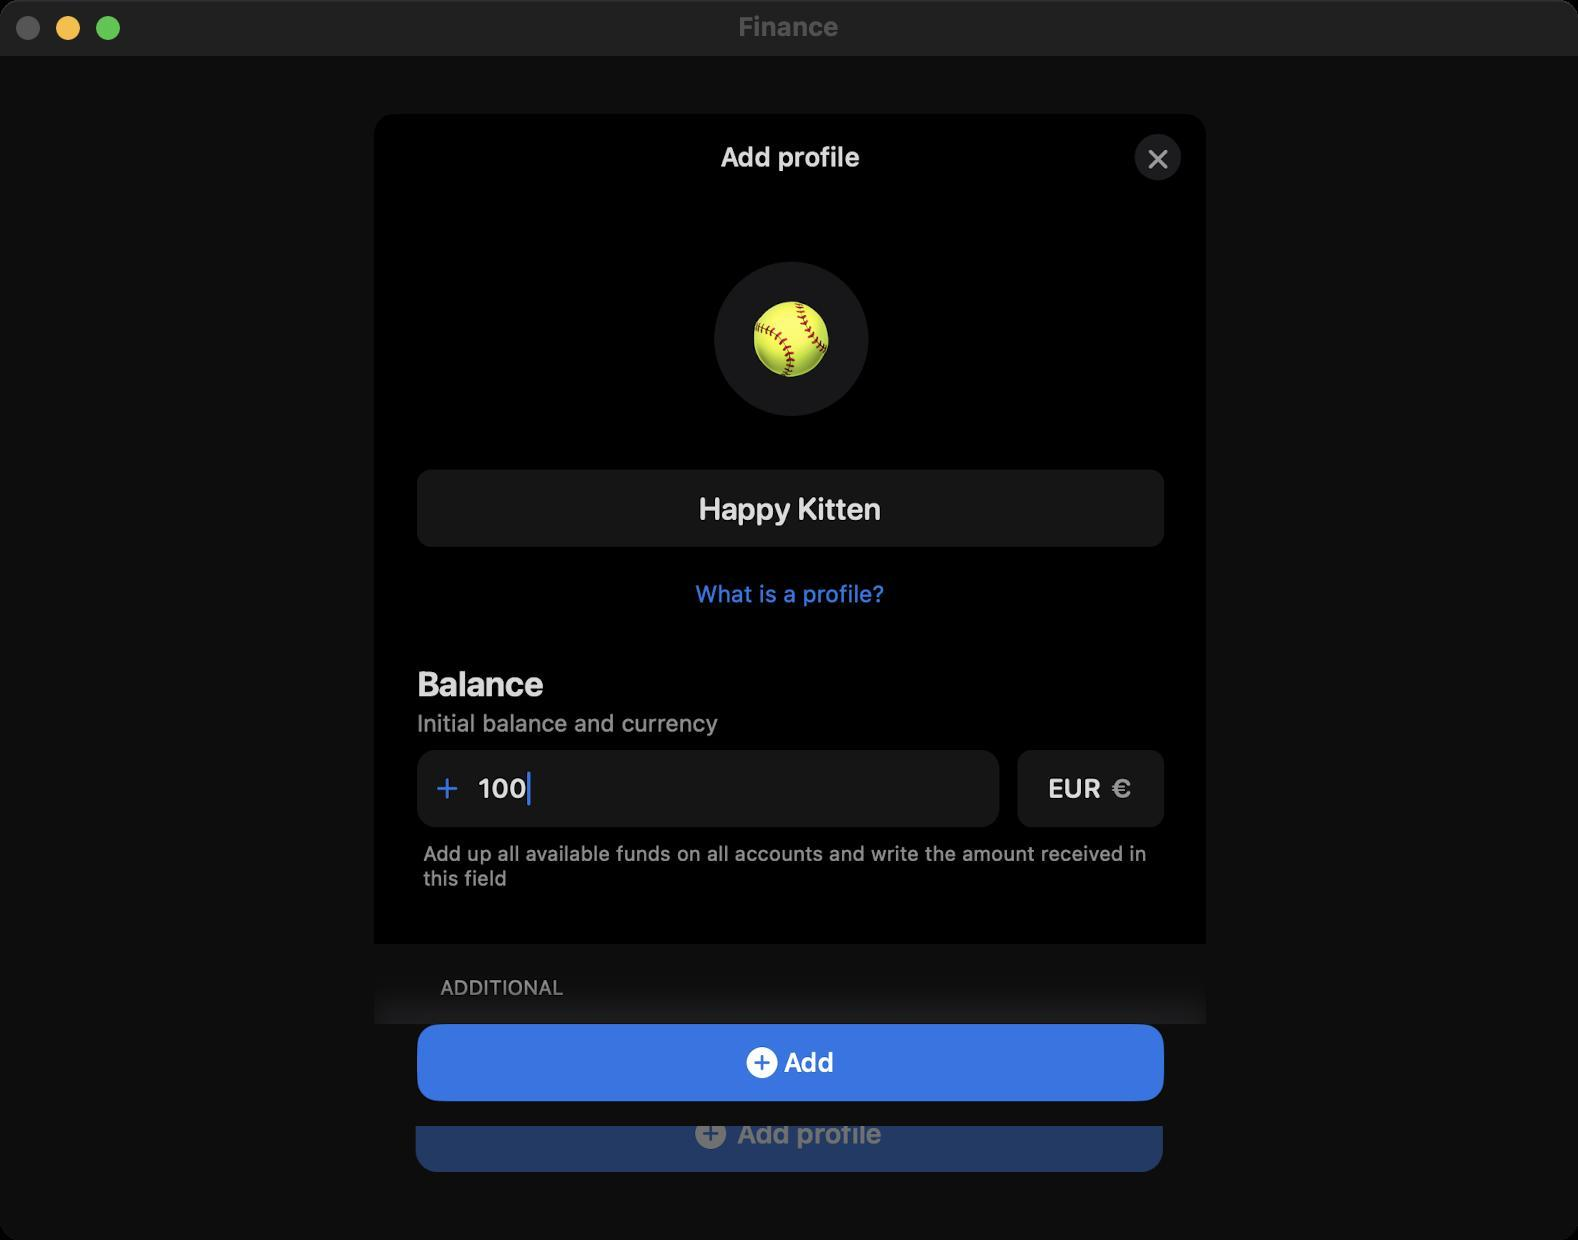
Accessibility tree:
{"name": "Finance", "role": "AXWindow", "description": null, "role_description": "standard window", "value": null, "position": "352.00;95.00", "size": "789;620", "children": [{"name": null, "role": "AXGroup", "description": null, "role_description": "group", "value": null, "position": "0.00;0.00", "size": "789;620", "children": [{"name": null, "role": "AXGroup", "description": null, "role_description": "group", "value": null, "position": "0.00;0.00", "size": "789;621", "children": []}]}, {"name": null, "role": "AXButton", "description": null, "role_description": "close button", "value": null, "position": "7.00;6.00", "size": "14;16", "children": []}, {"name": null, "role": "AXButton", "description": null, "role_description": "zoom button", "value": null, "position": "47.00;6.00", "size": "14;16", "children": [{"name": null, "role": "AXGroup", "description": null, "role_description": "group", "value": null, "position": "47.00;6.00", "size": "14;16", "children": [{"name": null, "role": "AXGroup", "description": null, "role_description": "group", "value": null, "position": "47.00;6.00", "size": "14;16", "children": []}]}]}, {"name": null, "role": "AXButton", "description": null, "role_description": "minimize button", "value": null, "position": "27.00;6.00", "size": "14;16", "children": []}, {"name": null, "role": "AXStaticText", "description": null, "role_description": "text", "value": "Finance", "position": "367.00;5.00", "size": "55;16", "children": []}, {"name": null, "role": "AXSheet", "description": null, "role_description": "sheet", "value": null, "position": "187.00;57.00", "size": "416;506", "children": [{"name": null, "role": "AXGroup", "description": null, "role_description": "group", "value": null, "position": "187.00;57.00", "size": "416;506", "children": [{"name": null, "role": "AXGroup", "description": null, "role_description": "group", "value": null, "position": "187.00;57.00", "size": "417;507", "children": [{"name": null, "role": "AXGroup", "description": null, "role_description": "Nav bar", "value": null, "position": "187.00;57.00", "size": "417;43", "children": [{"name": null, "role": "AXHeading", "description": "Add profile", "role_description": "heading", "value": null, "position": "360.25;70.86", "size": "70;16", "children": []}, {"name": null, "role": "AXButton", "description": "close", "role_description": "button", "value": null, "position": "561.22;61.62", "size": "33;34", "children": []}]}, {"name": null, "role": "AXGroup", "description": null, "role_description": "group", "value": null, "position": "187.00;57.00", "size": "417;507", "children": [{"name": null, "role": "AXGroup", "description": null, "role_description": "group", "value": null, "position": "187.00;57.00", "size": "417;507", "children": [{"name": null, "role": "AXStaticText", "description": "🥎", "role_description": "text", "value": null, "position": "357.17;130.92", "size": "77;77", "children": []}, {"name": null, "role": "AXTextField", "description": null, "role_description": "text field", "value": "Happy Kitten", "position": "208.56;234.87", "size": "373;38", "children": []}, {"name": null, "role": "AXButton", "description": "What is a profile?", "role_description": "button", "value": null, "position": "202.40;284.92", "size": "386;24", "children": []}, {"name": null, "role": "AXGroup", "description": null, "role_description": "group", "value": null, "position": "208.56;331.89", "size": "373;37", "children": [{"name": null, "role": "AXGroup", "description": null, "role_description": "group", "value": null, "position": "208.56;331.89", "size": "373;20", "children": [{"name": null, "role": "AXStaticText", "description": "Balance", "role_description": "text", "value": null, "position": "208.56;331.89", "size": "373;20", "children": []}]}, {"name": null, "role": "AXStaticText", "description": "Initial balance and currency", "role_description": "text", "value": null, "position": "208.56;354.22", "size": "373;15", "children": []}]}, {"name": null, "role": "AXButton", "description": "add", "role_description": "button", "value": null, "position": "208.56;375.01", "size": "31;38", "children": []}, {"name": null, "role": "AXTextField", "description": null, "role_description": "text field", "value": "100", "position": "227.81;375.01", "size": "272;38", "children": []}, {"name": null, "role": "AXStaticText", "description": "EUR", "role_description": "text", "value": null, "position": "524.26;386.56", "size": "27;15", "children": []}, {"name": null, "role": "AXStaticText", "description": "€", "role_description": "text", "value": null, "position": "555.83;386.56", "size": "11;15", "children": []}, {"name": null, "role": "AXStaticText", "description": "Add up all available funds on all accounts and write the amount received in this field", "role_description": "text", "value": null, "position": "211.64;420.44", "size": "367;25", "children": []}, {"name": null, "role": "AXStaticText", "description": "ADDITIONAL", "role_description": "text", "value": null, "position": "220.11;487.43", "size": "350;12", "children": []}, {"name": null, "role": "AXStaticText", "description": "Base Categories", "role_description": "text", "value": null, "position": "220.11;517.46", "size": "100;15", "children": []}, {"name": null, "role": "AXCheckBox", "description": null, "role_description": "checkbox", "value": "1", "position": "531.19;513.61", "size": "39;24", "children": []}, {"name": null, "role": "AXStaticText", "description": "Base expenses and income categories will be created for this profile", "role_description": "text", "value": null, "position": "220.11;550.57", "size": "350;12", "children": []}, {"name": null, "role": "AXButton", "description": "Add", "role_description": "button", "value": null, "position": "208.56;512.07", "size": "373;38", "children": []}]}]}]}]}]}, {"name": "Finance", "role": "AXWindow", "description": null, "role_description": "standard window", "value": null, "position": "352.00;95.00", "size": "789;620", "children": [{"name": null, "role": "AXGroup", "description": null, "role_description": "group", "value": null, "position": "0.00;0.00", "size": "789;620", "children": [{"name": null, "role": "AXGroup", "description": null, "role_description": "group", "value": null, "position": "0.00;0.00", "size": "789;621", "children": []}]}, {"name": null, "role": "AXButton", "description": null, "role_description": "close button", "value": null, "position": "7.00;6.00", "size": "14;16", "children": []}, {"name": null, "role": "AXButton", "description": null, "role_description": "zoom button", "value": null, "position": "47.00;6.00", "size": "14;16", "children": [{"name": null, "role": "AXGroup", "description": null, "role_description": "group", "value": null, "position": "47.00;6.00", "size": "14;16", "children": [{"name": null, "role": "AXGroup", "description": null, "role_description": "group", "value": null, "position": "47.00;6.00", "size": "14;16", "children": []}]}]}, {"name": null, "role": "AXButton", "description": null, "role_description": "minimize button", "value": null, "position": "27.00;6.00", "size": "14;16", "children": []}, {"name": null, "role": "AXStaticText", "description": null, "role_description": "text", "value": "Finance", "position": "367.00;5.00", "size": "55;16", "children": []}, {"name": null, "role": "AXSheet", "description": null, "role_description": "sheet", "value": null, "position": "187.00;57.00", "size": "416;506", "children": [{"name": null, "role": "AXGroup", "description": null, "role_description": "group", "value": null, "position": "187.00;57.00", "size": "416;506", "children": [{"name": null, "role": "AXGroup", "description": null, "role_description": "group", "value": null, "position": "187.00;57.00", "size": "417;507", "children": [{"name": null, "role": "AXGroup", "description": null, "role_description": "Nav bar", "value": null, "position": "187.00;57.00", "size": "417;43", "children": [{"name": null, "role": "AXHeading", "description": "Add profile", "role_description": "heading", "value": null, "position": "360.25;70.86", "size": "70;16", "children": []}, {"name": null, "role": "AXButton", "description": "close", "role_description": "button", "value": null, "position": "561.22;61.62", "size": "33;34", "children": []}]}, {"name": null, "role": "AXGroup", "description": null, "role_description": "group", "value": null, "position": "187.00;57.00", "size": "417;507", "children": [{"name": null, "role": "AXGroup", "description": null, "role_description": "group", "value": null, "position": "187.00;57.00", "size": "417;507", "children": [{"name": null, "role": "AXStaticText", "description": "🥎", "role_description": "text", "value": null, "position": "357.17;130.92", "size": "77;77", "children": []}, {"name": null, "role": "AXTextField", "description": null, "role_description": "text field", "value": "Happy Kitten", "position": "208.56;234.87", "size": "373;38", "children": []}, {"name": null, "role": "AXButton", "description": "What is a profile?", "role_description": "button", "value": null, "position": "202.40;284.92", "size": "386;24", "children": []}, {"name": null, "role": "AXGroup", "description": null, "role_description": "group", "value": null, "position": "208.56;331.89", "size": "373;37", "children": [{"name": null, "role": "AXGroup", "description": null, "role_description": "group", "value": null, "position": "208.56;331.89", "size": "373;20", "children": [{"name": null, "role": "AXStaticText", "description": "Balance", "role_description": "text", "value": null, "position": "208.56;331.89", "size": "373;20", "children": []}]}, {"name": null, "role": "AXStaticText", "description": "Initial balance and currency", "role_description": "text", "value": null, "position": "208.56;354.22", "size": "373;15", "children": []}]}, {"name": null, "role": "AXButton", "description": "add", "role_description": "button", "value": null, "position": "208.56;375.01", "size": "31;38", "children": []}, {"name": null, "role": "AXTextField", "description": null, "role_description": "text field", "value": "100", "position": "227.81;375.01", "size": "272;38", "children": []}, {"name": null, "role": "AXStaticText", "description": "EUR", "role_description": "text", "value": null, "position": "524.26;386.56", "size": "27;15", "children": []}, {"name": null, "role": "AXStaticText", "description": "€", "role_description": "text", "value": null, "position": "555.83;386.56", "size": "11;15", "children": []}, {"name": null, "role": "AXStaticText", "description": "Add up all available funds on all accounts and write the amount received in this field", "role_description": "text", "value": null, "position": "211.64;420.44", "size": "367;25", "children": []}, {"name": null, "role": "AXStaticText", "description": "ADDITIONAL", "role_description": "text", "value": null, "position": "220.11;487.43", "size": "350;12", "children": []}, {"name": null, "role": "AXStaticText", "description": "Base Categories", "role_description": "text", "value": null, "position": "220.11;517.46", "size": "100;15", "children": []}, {"name": null, "role": "AXCheckBox", "description": null, "role_description": "checkbox", "value": "1", "position": "531.19;513.61", "size": "39;24", "children": []}, {"name": null, "role": "AXStaticText", "description": "Base expenses and income categories will be created for this profile", "role_description": "text", "value": null, "position": "220.11;550.57", "size": "350;12", "children": []}, {"name": null, "role": "AXButton", "description": "Add", "role_description": "button", "value": null, "position": "208.56;512.07", "size": "373;38", "children": []}]}]}]}]}]}]}]}